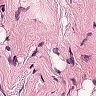
Metastatic tissue present: no